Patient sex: M
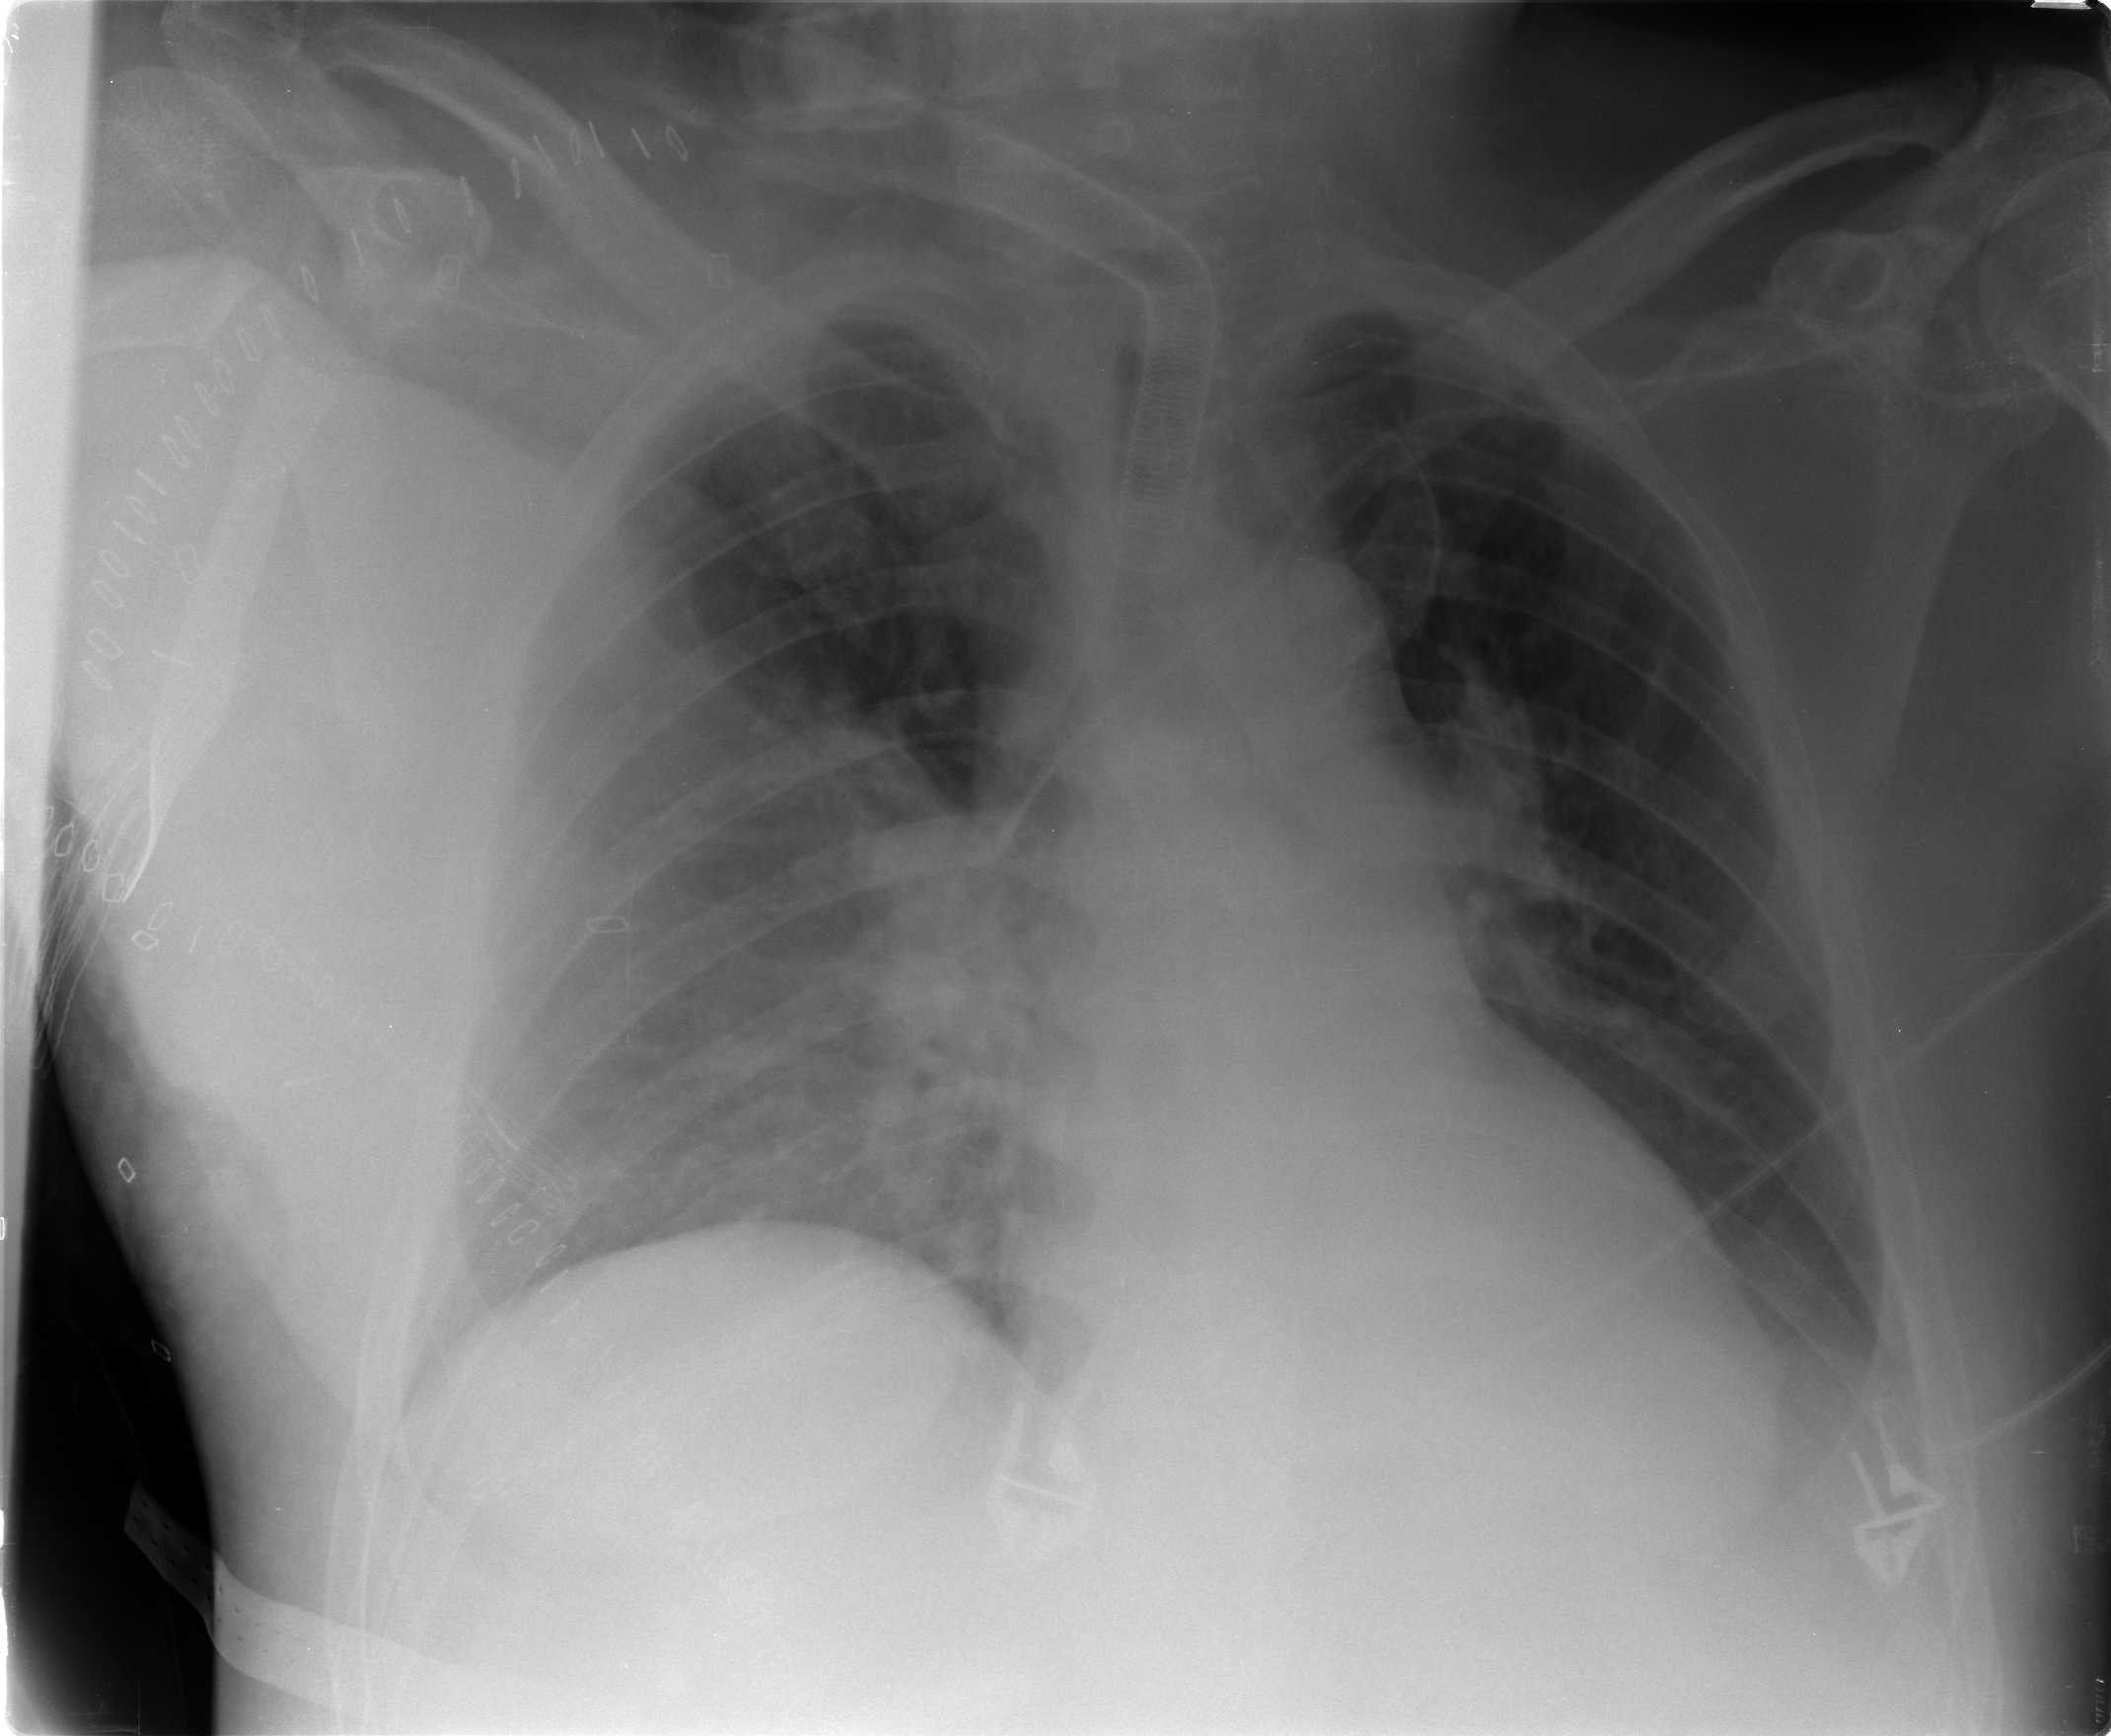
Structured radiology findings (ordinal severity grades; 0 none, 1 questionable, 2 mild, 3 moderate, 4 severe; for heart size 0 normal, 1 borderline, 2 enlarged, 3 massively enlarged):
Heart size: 0
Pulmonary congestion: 1
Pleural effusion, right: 0
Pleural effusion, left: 0
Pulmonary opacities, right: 2
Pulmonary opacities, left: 0
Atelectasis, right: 1
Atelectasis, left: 0